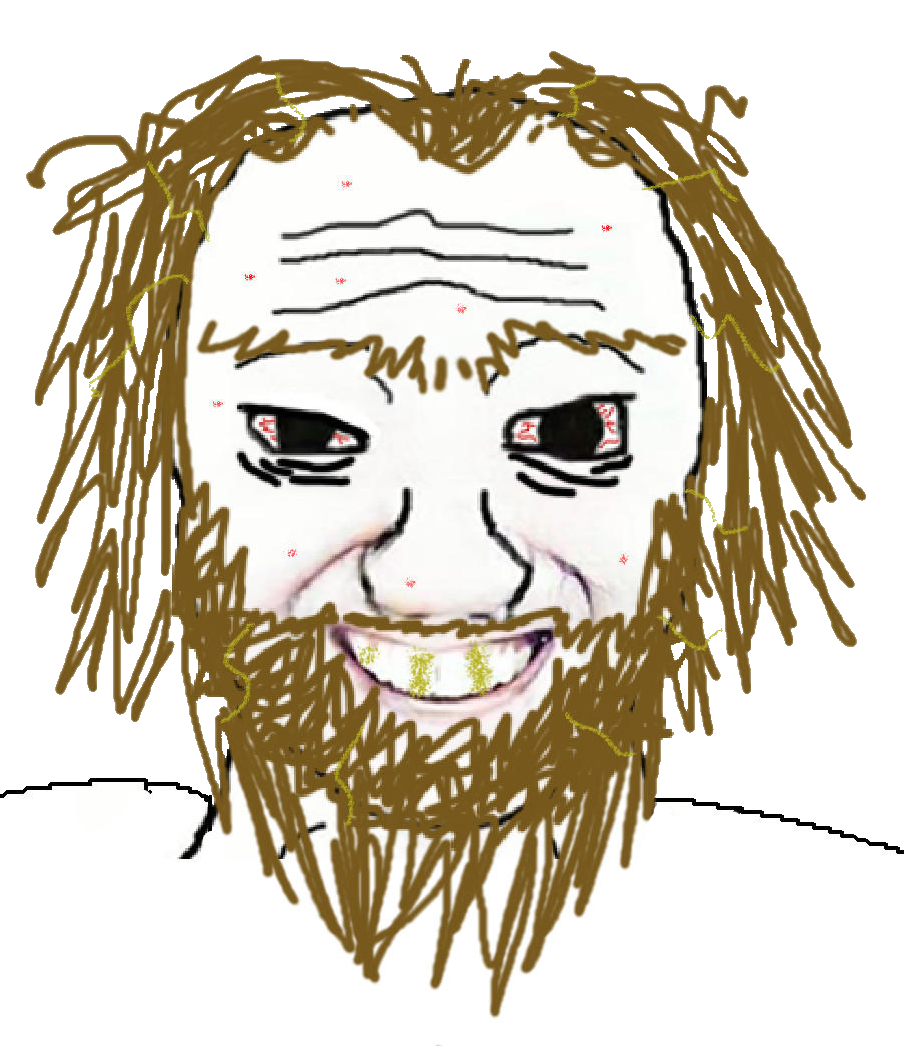
Label: 5_Coomer